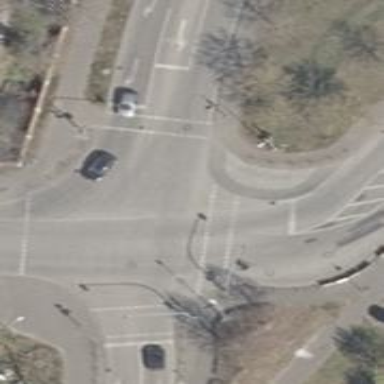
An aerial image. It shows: Road crossing with traffic signals.